Field crop: maize
Growth stage: 2
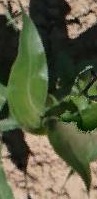
Species: maize